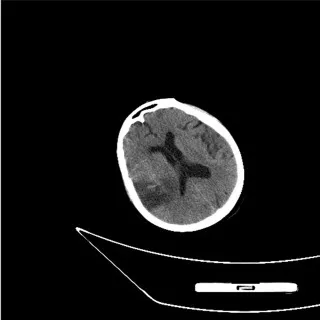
Head computed tomography scan on admission.
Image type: radiology (ct)